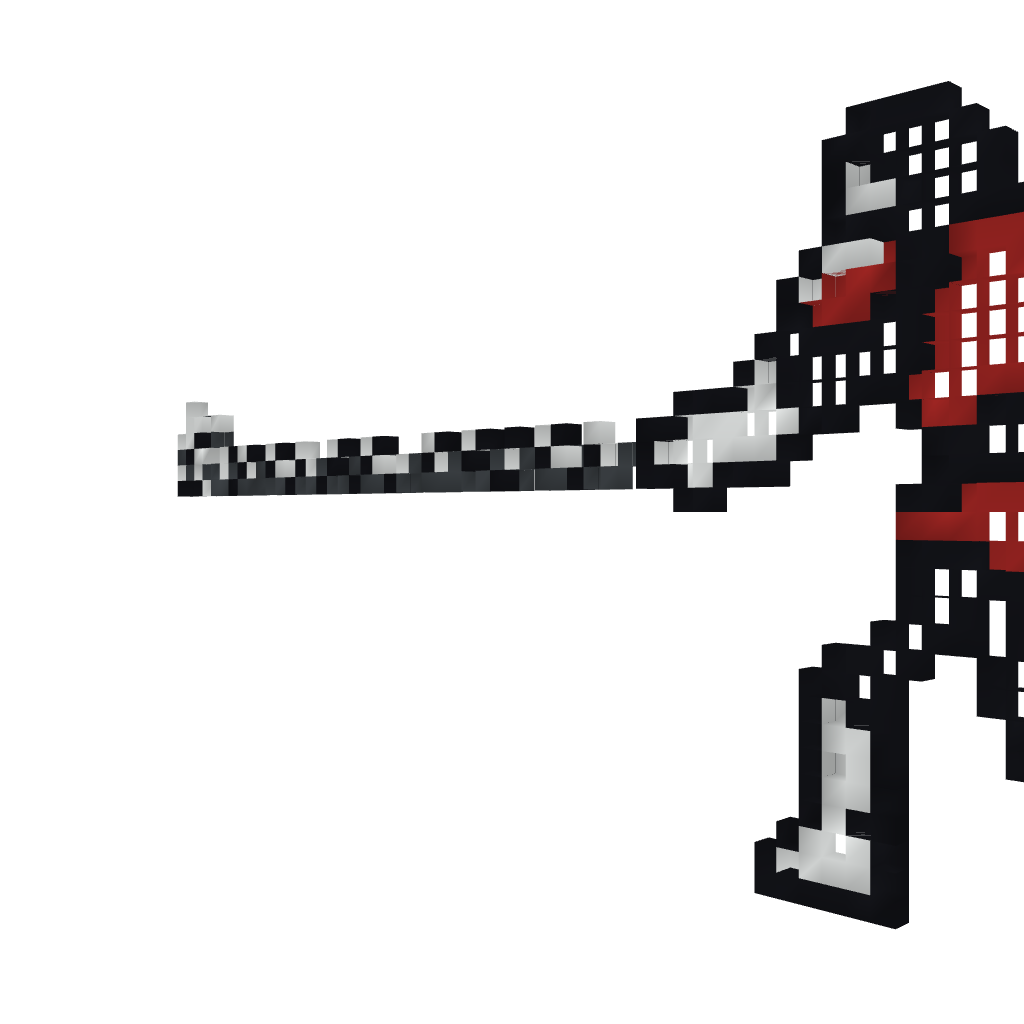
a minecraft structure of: Simon Whipping(Castlevania 2)